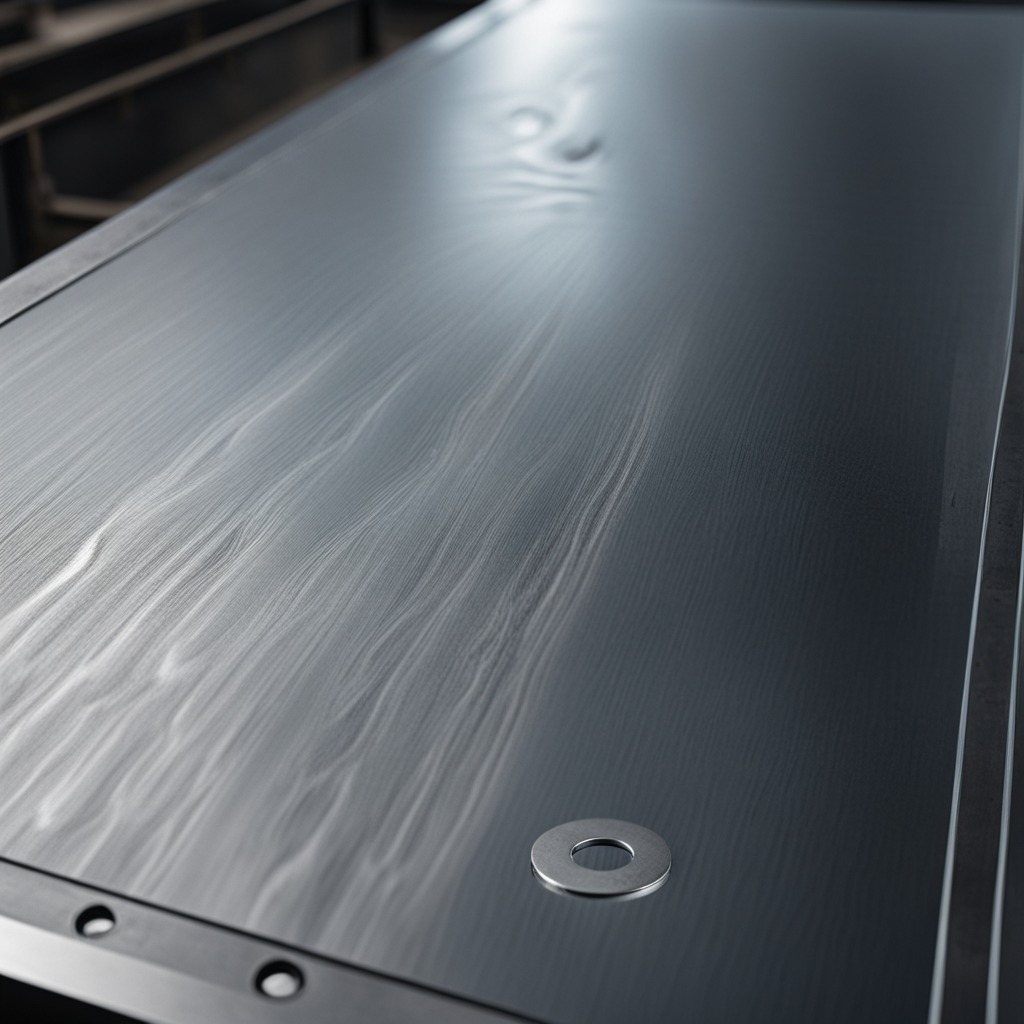
A flat metal washer is lying on the cold steel table in a mining workshop.